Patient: sex M, age 61
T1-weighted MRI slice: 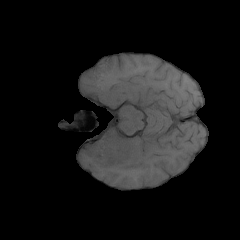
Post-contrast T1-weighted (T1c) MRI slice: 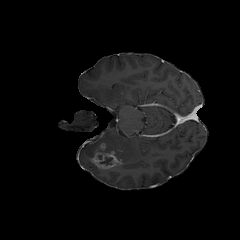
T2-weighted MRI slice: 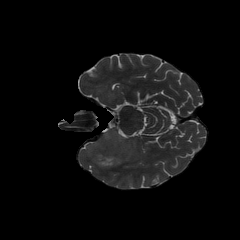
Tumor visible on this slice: yes
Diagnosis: Glioblastoma, IDH-wildtype
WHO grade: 4